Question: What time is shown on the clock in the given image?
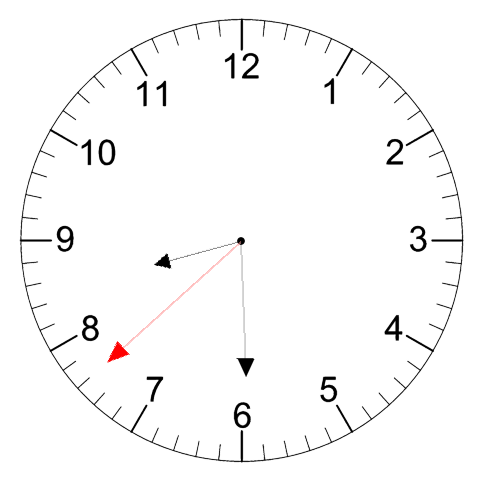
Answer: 08:29:38